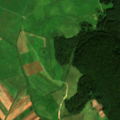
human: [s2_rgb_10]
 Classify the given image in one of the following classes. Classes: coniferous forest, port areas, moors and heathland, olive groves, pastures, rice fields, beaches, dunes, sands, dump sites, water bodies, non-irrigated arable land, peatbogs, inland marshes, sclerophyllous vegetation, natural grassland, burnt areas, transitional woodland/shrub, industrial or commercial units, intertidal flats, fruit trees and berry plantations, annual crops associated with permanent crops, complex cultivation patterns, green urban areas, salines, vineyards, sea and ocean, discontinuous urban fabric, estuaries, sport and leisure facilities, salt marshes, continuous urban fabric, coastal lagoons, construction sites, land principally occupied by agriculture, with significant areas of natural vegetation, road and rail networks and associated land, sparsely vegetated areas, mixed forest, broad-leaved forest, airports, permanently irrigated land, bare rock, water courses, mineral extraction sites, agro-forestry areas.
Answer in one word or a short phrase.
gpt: non-irrigated arable land, pastures, coniferous forest, mixed forest